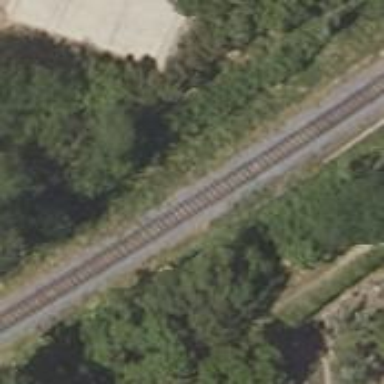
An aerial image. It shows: Site related to railway infrastructure.